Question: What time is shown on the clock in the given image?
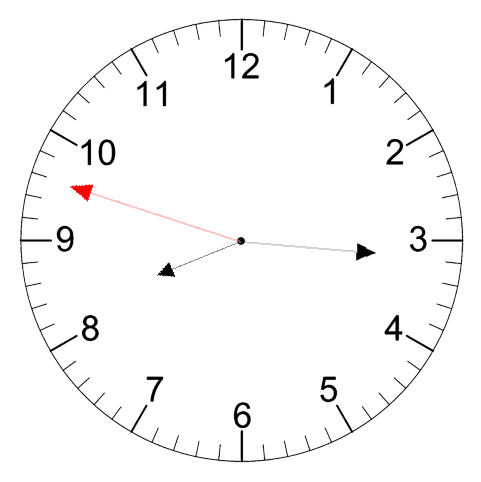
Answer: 08:15:48